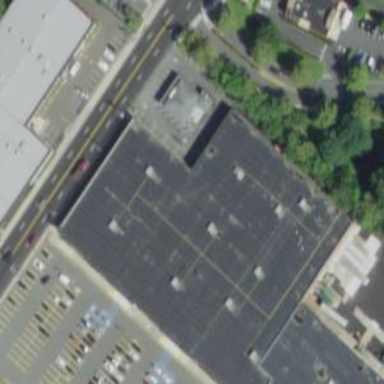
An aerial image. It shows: Department store building.